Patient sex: M
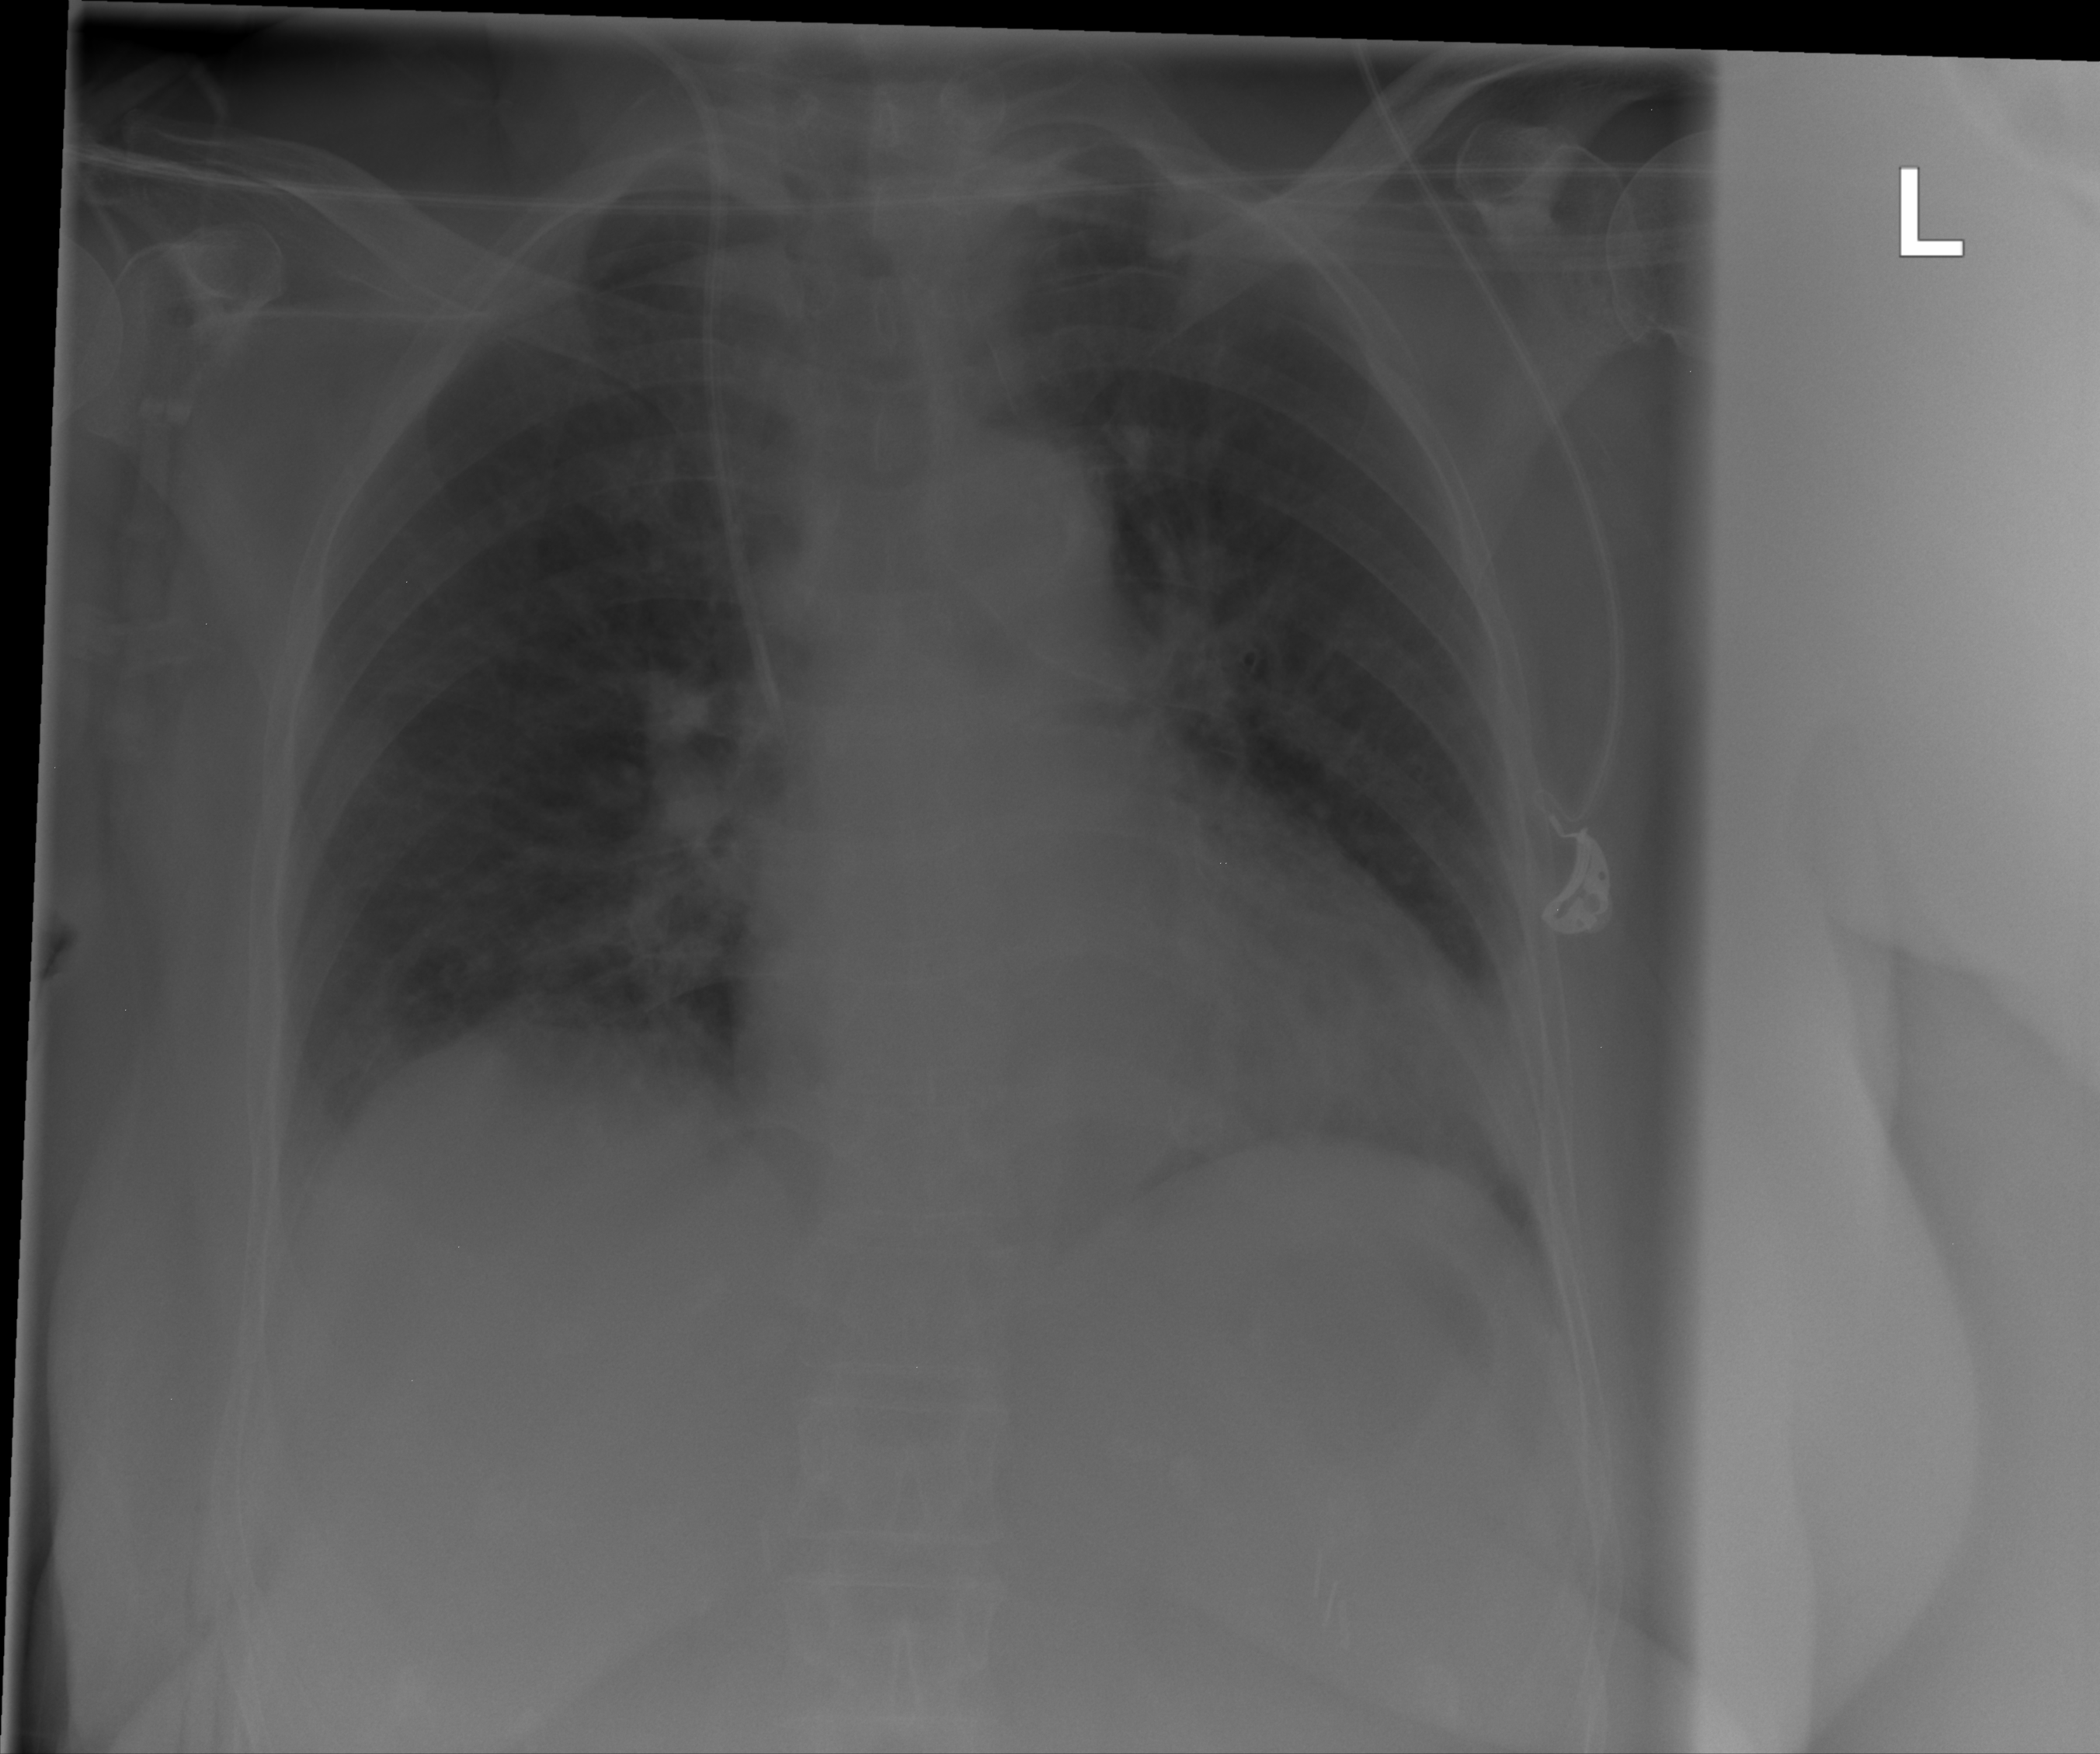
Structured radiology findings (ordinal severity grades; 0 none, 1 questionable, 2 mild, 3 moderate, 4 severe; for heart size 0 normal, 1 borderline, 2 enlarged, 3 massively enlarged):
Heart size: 2
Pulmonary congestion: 2
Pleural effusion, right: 1
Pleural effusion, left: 0
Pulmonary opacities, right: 0
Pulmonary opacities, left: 0
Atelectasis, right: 2
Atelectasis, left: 0